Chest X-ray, PA view. Patient: 35 years old, sex M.
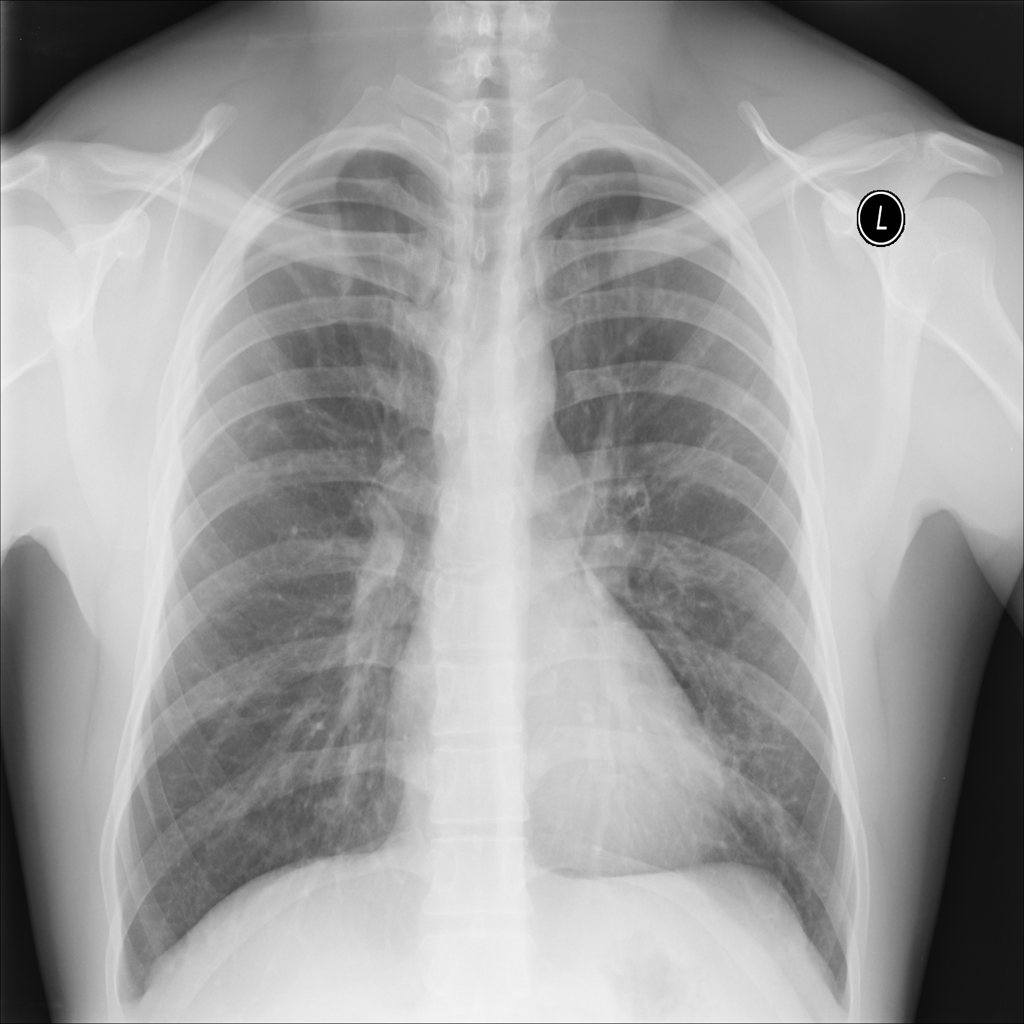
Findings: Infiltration